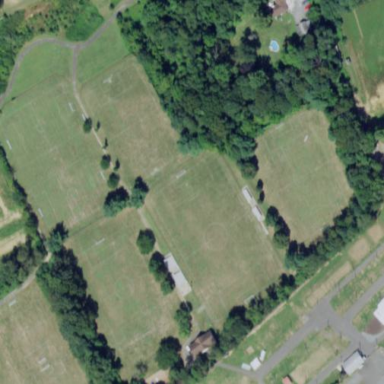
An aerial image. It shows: Soccer pitch designated for leisure and sports activities.